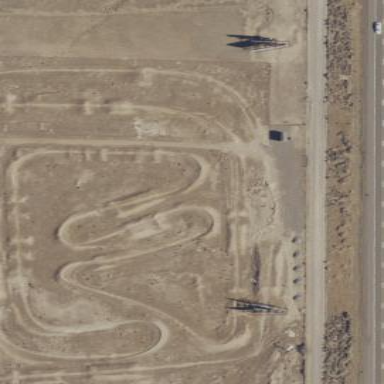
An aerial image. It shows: Motocross sport event.